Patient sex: M
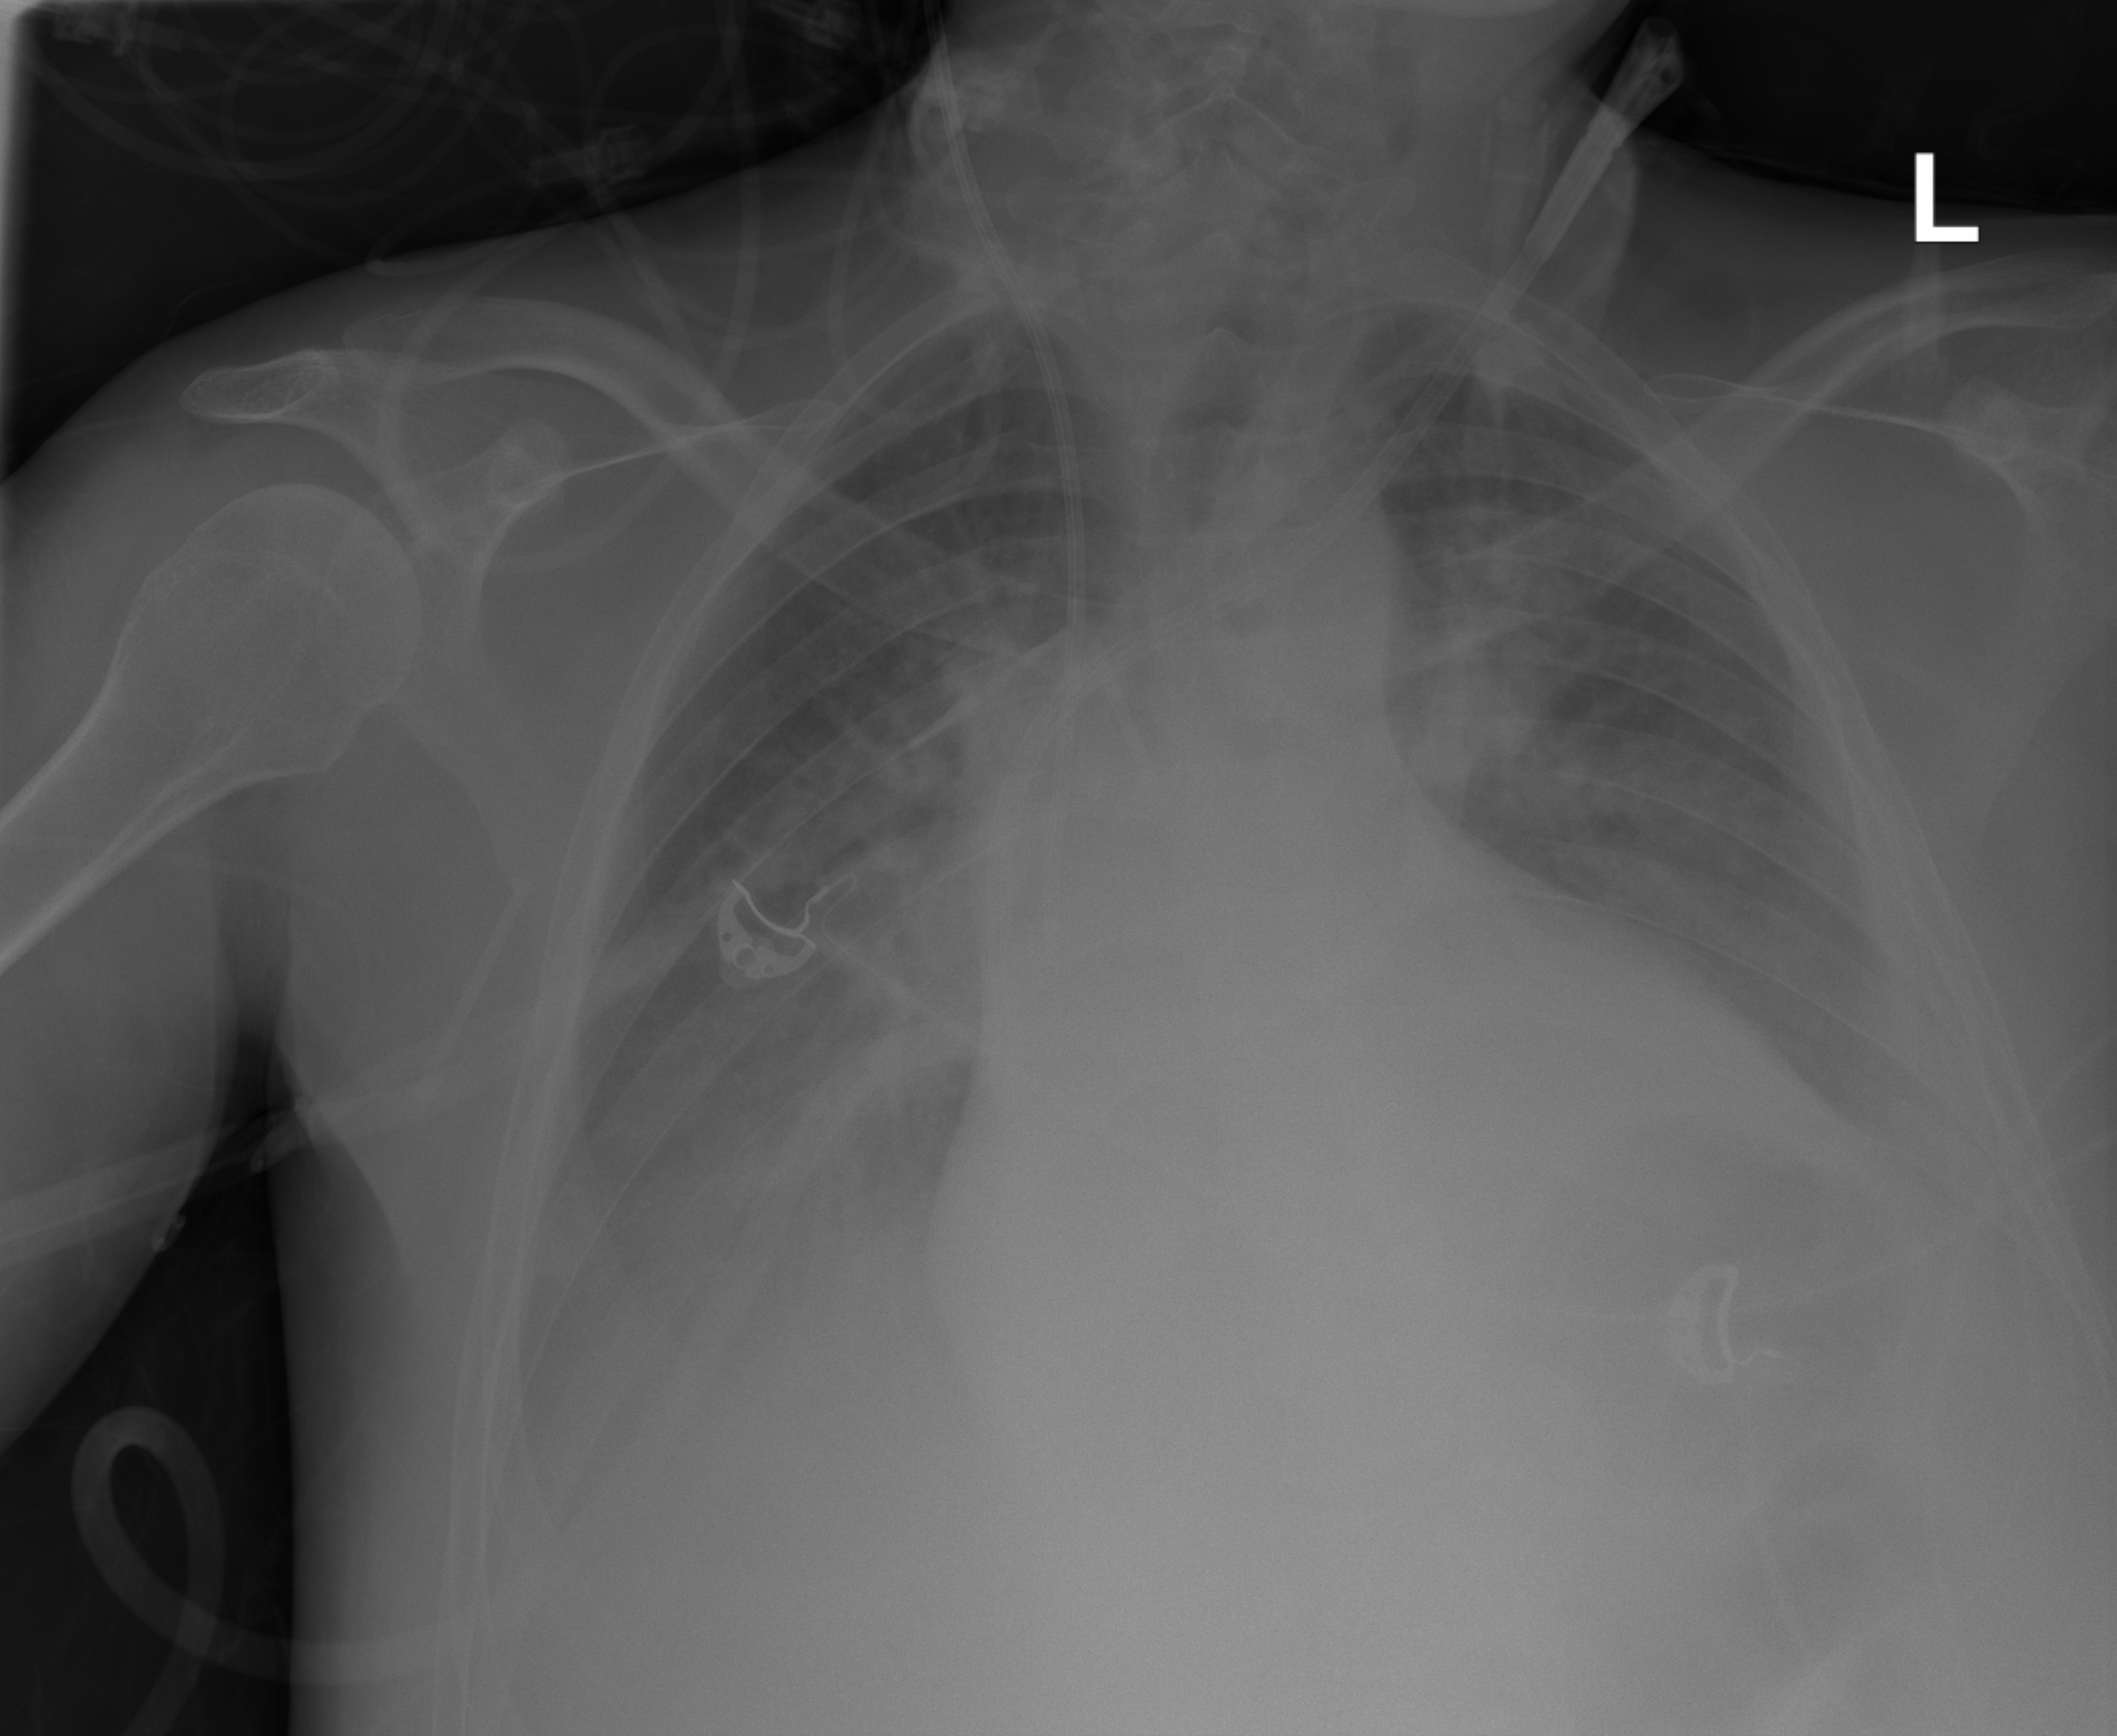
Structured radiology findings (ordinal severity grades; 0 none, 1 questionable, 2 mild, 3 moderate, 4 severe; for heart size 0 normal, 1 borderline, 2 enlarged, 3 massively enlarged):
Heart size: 2
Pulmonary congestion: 2
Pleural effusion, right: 3
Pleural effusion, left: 3
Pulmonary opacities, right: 2
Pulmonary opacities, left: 2
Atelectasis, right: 2
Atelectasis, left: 2